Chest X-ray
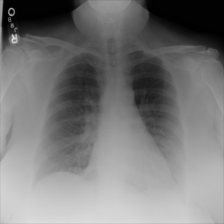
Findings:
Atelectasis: negative
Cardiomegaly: negative
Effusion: negative
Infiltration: negative
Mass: negative
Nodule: negative
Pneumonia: negative
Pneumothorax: negative
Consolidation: negative
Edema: negative
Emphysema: negative
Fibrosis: negative
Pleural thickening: negative
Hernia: negative